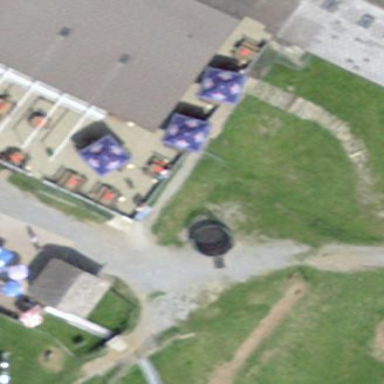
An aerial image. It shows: Playground area for leisure land.